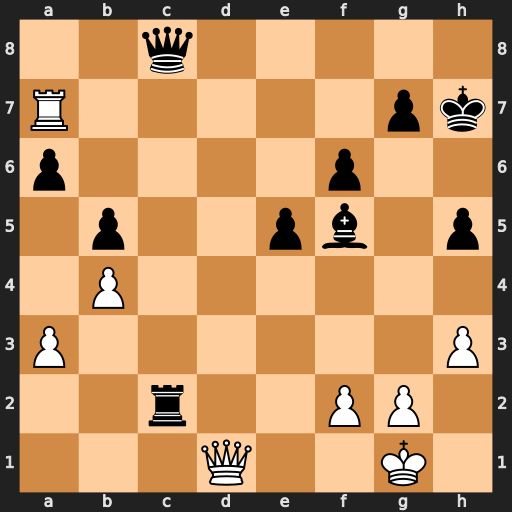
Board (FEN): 2q5/R5pk/p4p2/1p2pb1p/1P6/P6P/2r2PP1/3Q2K1
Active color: w
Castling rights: -
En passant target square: -
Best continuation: Qxh5+ Kg8 Qf7+ Kh8 Qxg7#